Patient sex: M
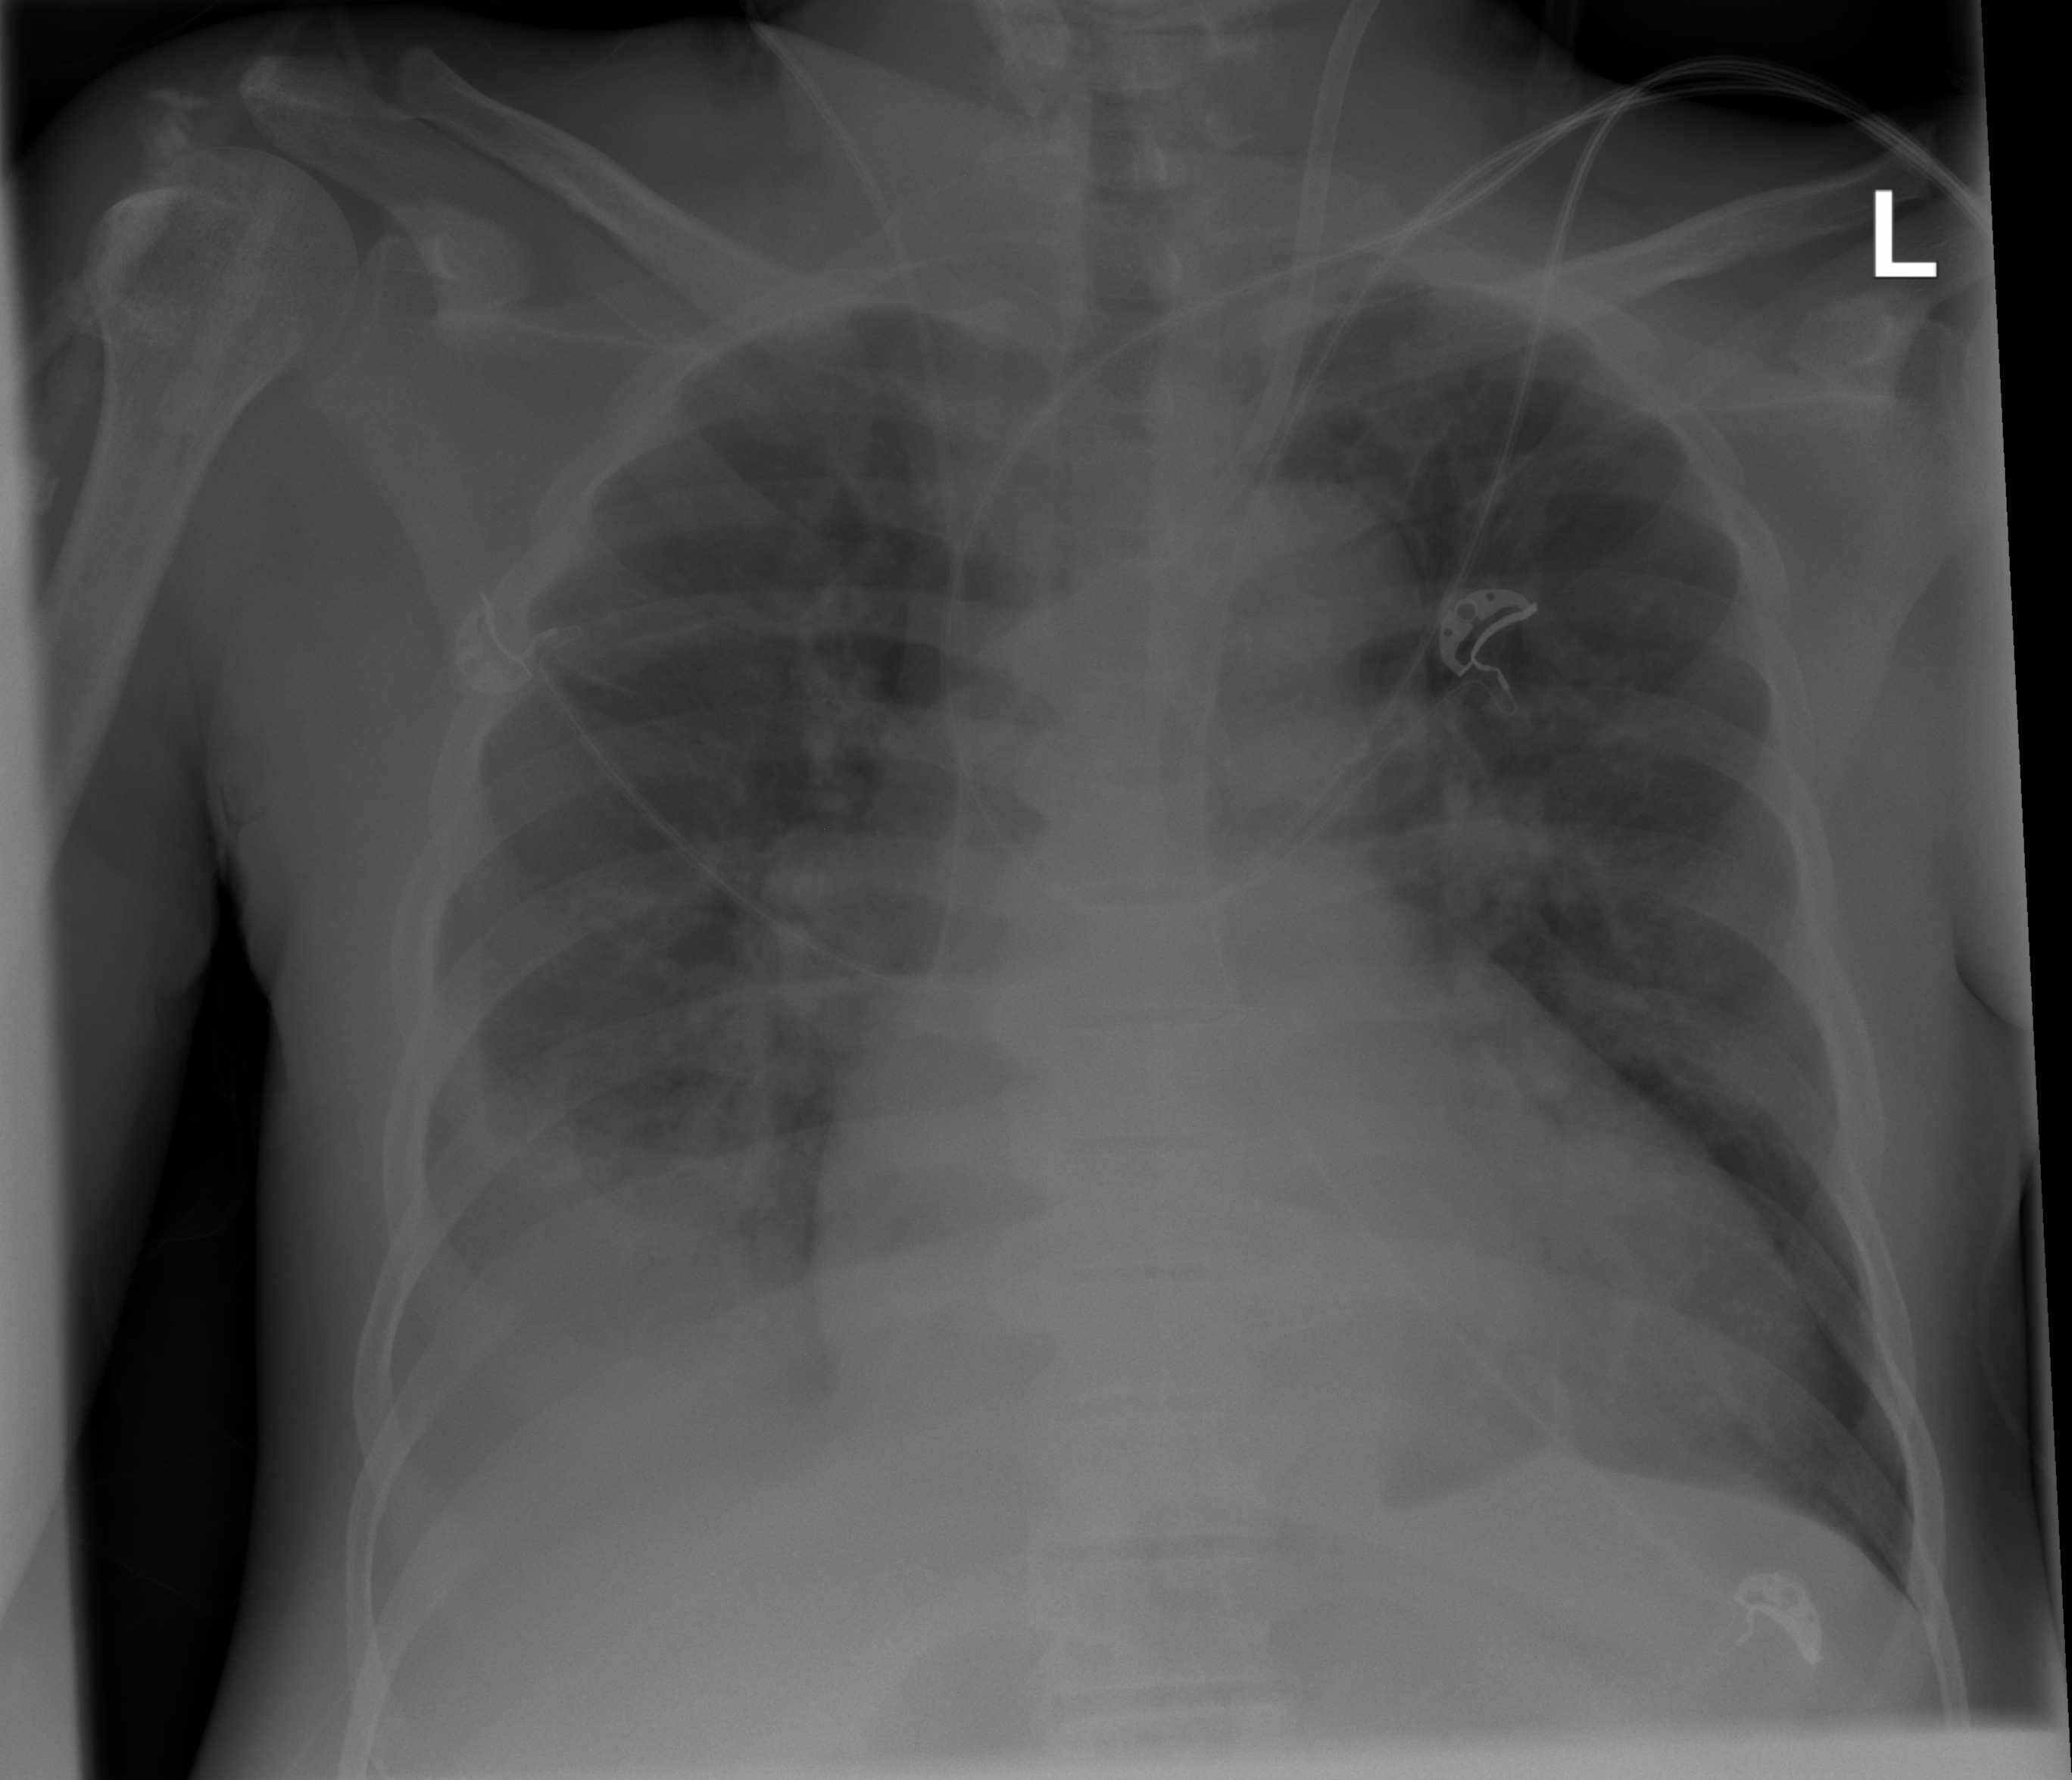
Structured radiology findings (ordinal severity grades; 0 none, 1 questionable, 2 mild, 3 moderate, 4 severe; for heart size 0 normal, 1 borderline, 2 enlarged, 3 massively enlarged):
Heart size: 2
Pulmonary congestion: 0
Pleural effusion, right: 2
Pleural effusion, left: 0
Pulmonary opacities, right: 3
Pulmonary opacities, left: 0
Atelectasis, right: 2
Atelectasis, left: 0